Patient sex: M
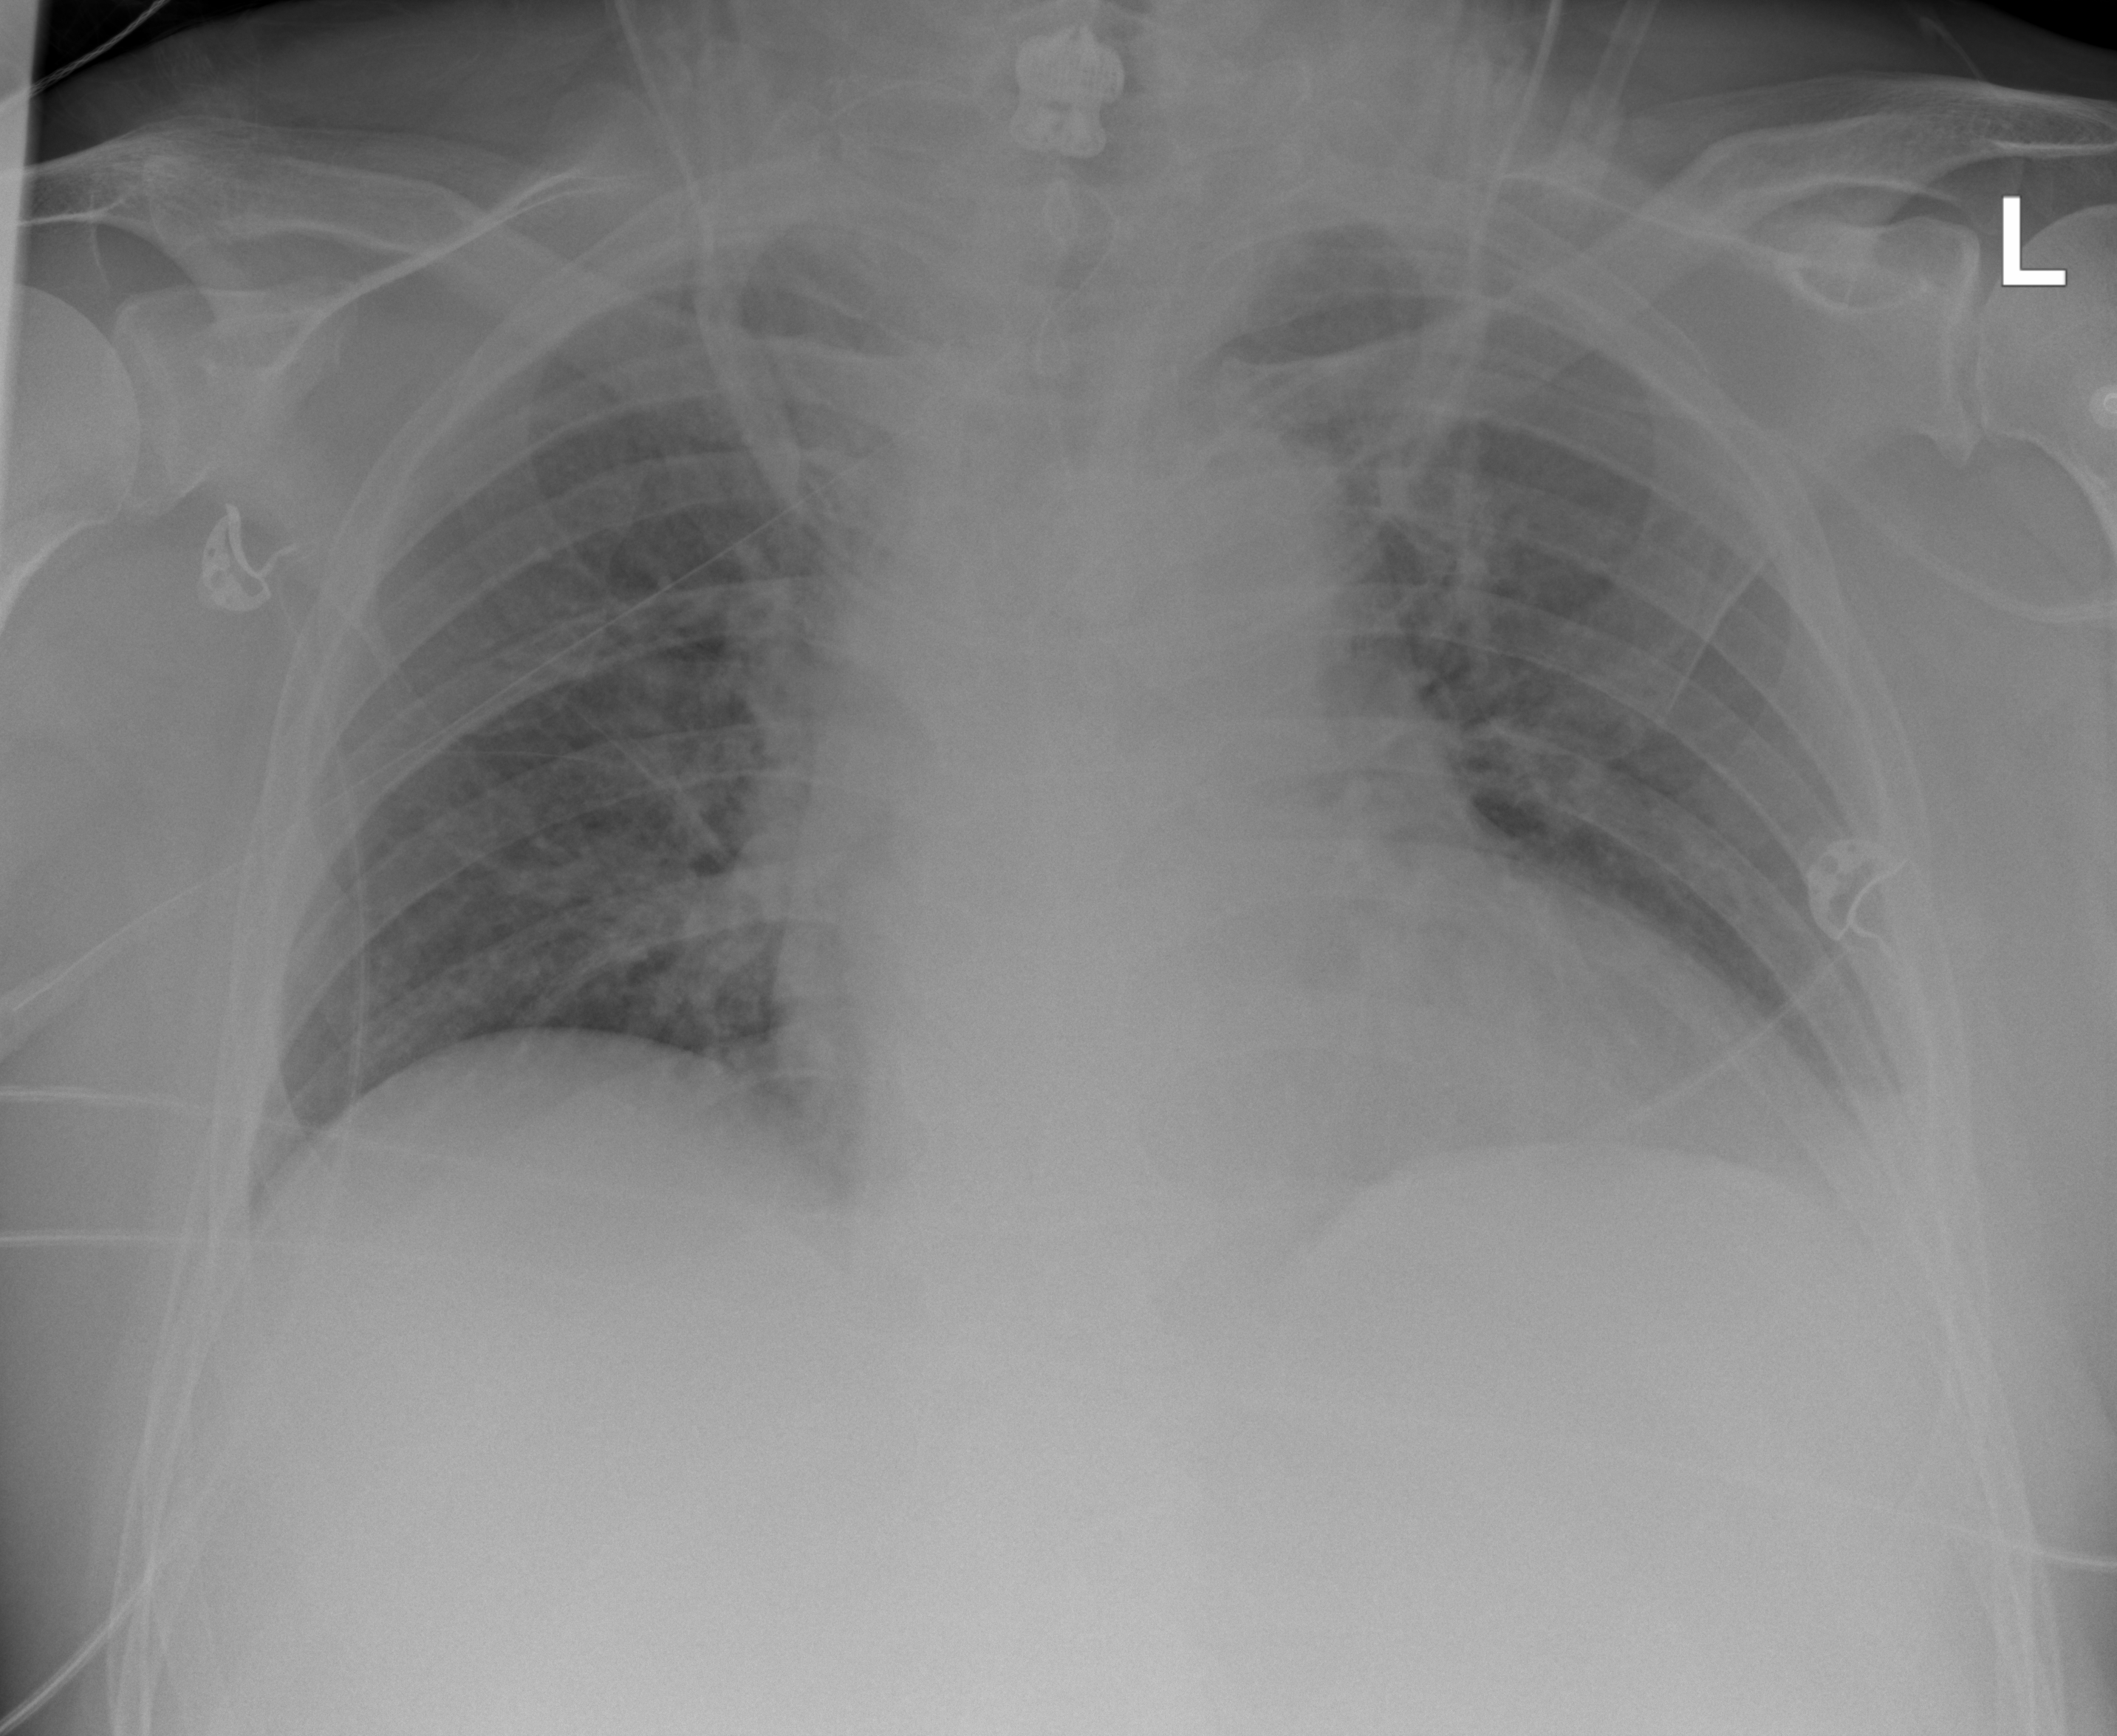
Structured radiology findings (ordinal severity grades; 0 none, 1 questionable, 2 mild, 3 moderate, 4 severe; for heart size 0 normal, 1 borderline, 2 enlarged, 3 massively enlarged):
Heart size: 2
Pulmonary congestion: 2
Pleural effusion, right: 0
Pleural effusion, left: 2
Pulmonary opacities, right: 0
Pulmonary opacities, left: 0
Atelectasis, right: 2
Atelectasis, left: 2